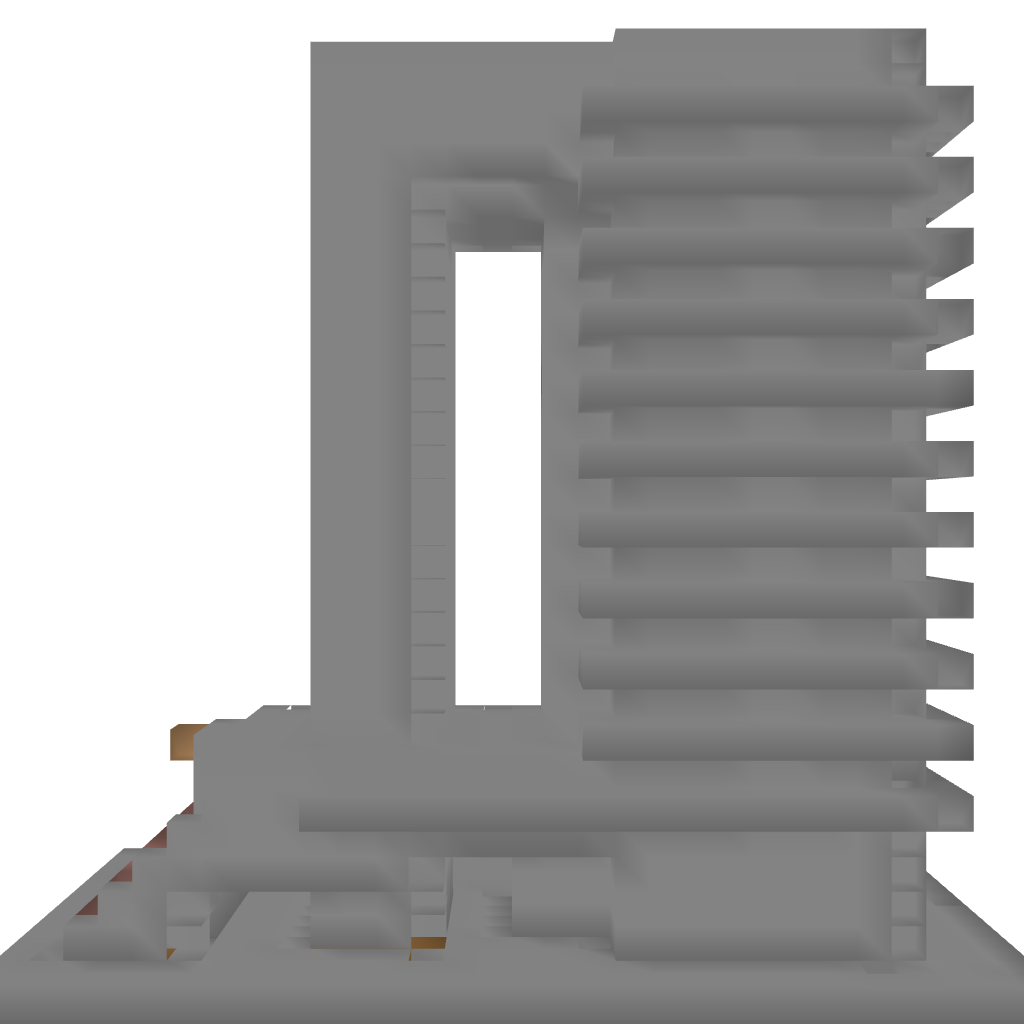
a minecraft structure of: Mr. GnarKill bad low quality